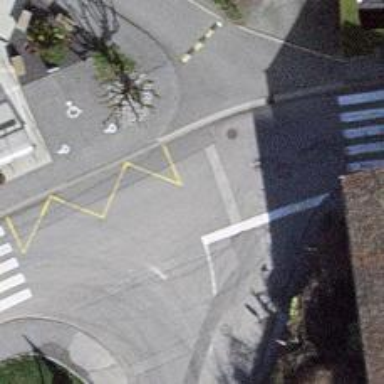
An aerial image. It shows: Traffic calming table.